Question:
I'm trying to put three google pie charts in a row. I have the set the css inline for now. For some reason the third chart goes to the next line. What am I doing wrong?
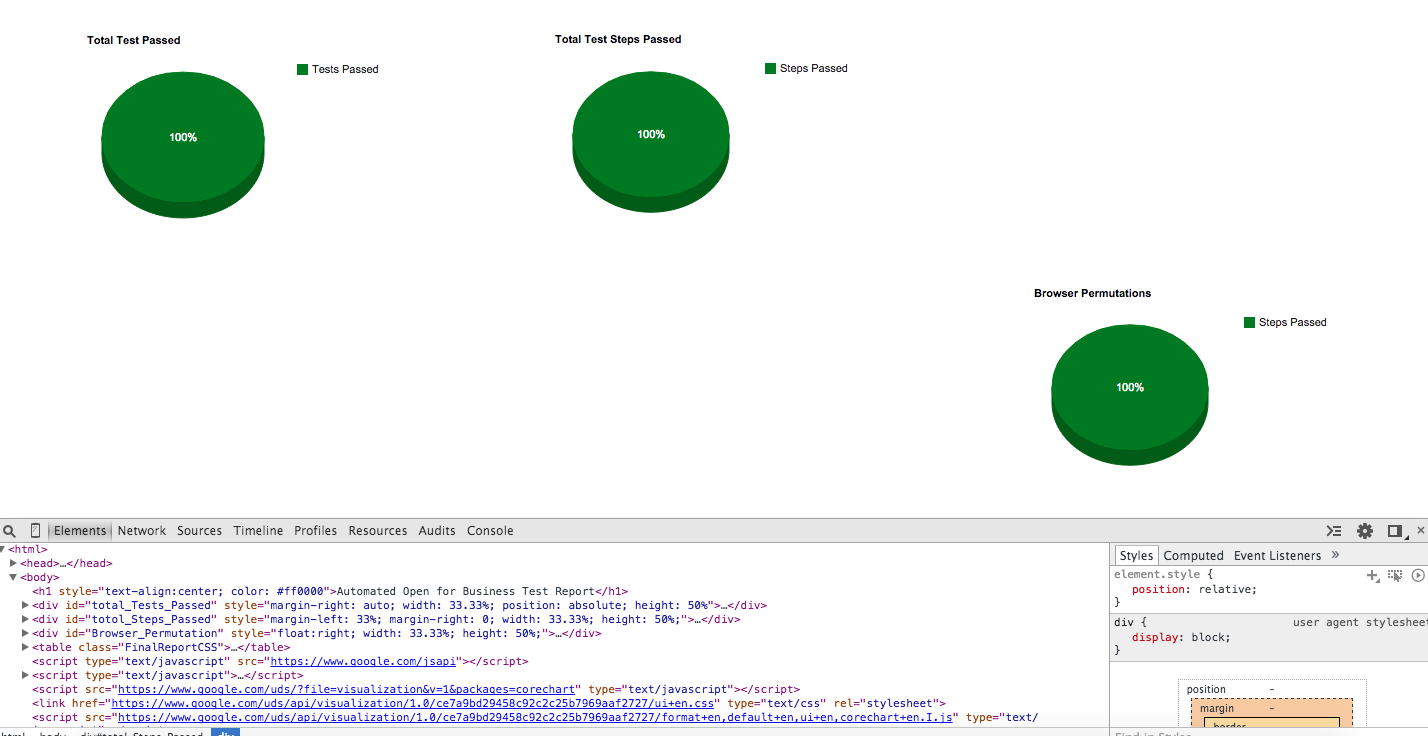
Answer: '''
.column-left{ float: left; width: 33%; }
.column-right{ float: right; width: 33%; }
.column-center{ display: inline-block; width: 33%; }
'''
This worked for me